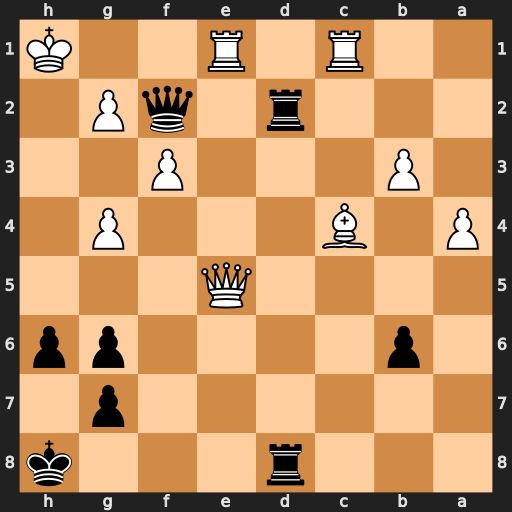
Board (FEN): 3r3k/6p1/1p4pp/4Q3/P1B3P1/1P3P2/3r1qP1/2R1R2K
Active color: b
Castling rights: -
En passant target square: -
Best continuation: Qxg2#